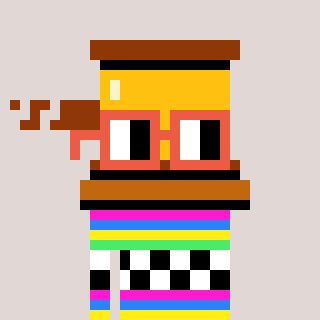
a pixel art character with square orange glasses, a gavel-shaped head and a orange-colored body on a warm background